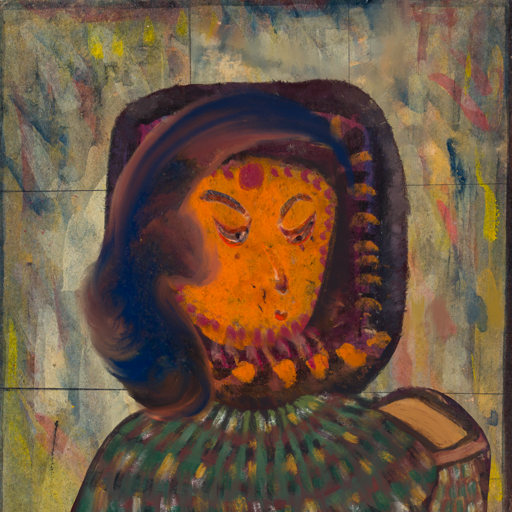
Background: GypsyMother, Head And Neck Side: Doll_w_Hair, Face Side: Hypocrite, Bust: After_Raid, Hair Side: Mother_And_Son_Son, Head Accessory: Blank, Second Necklace: Blank, Necklace: Blank, Baby: Blank